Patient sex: F
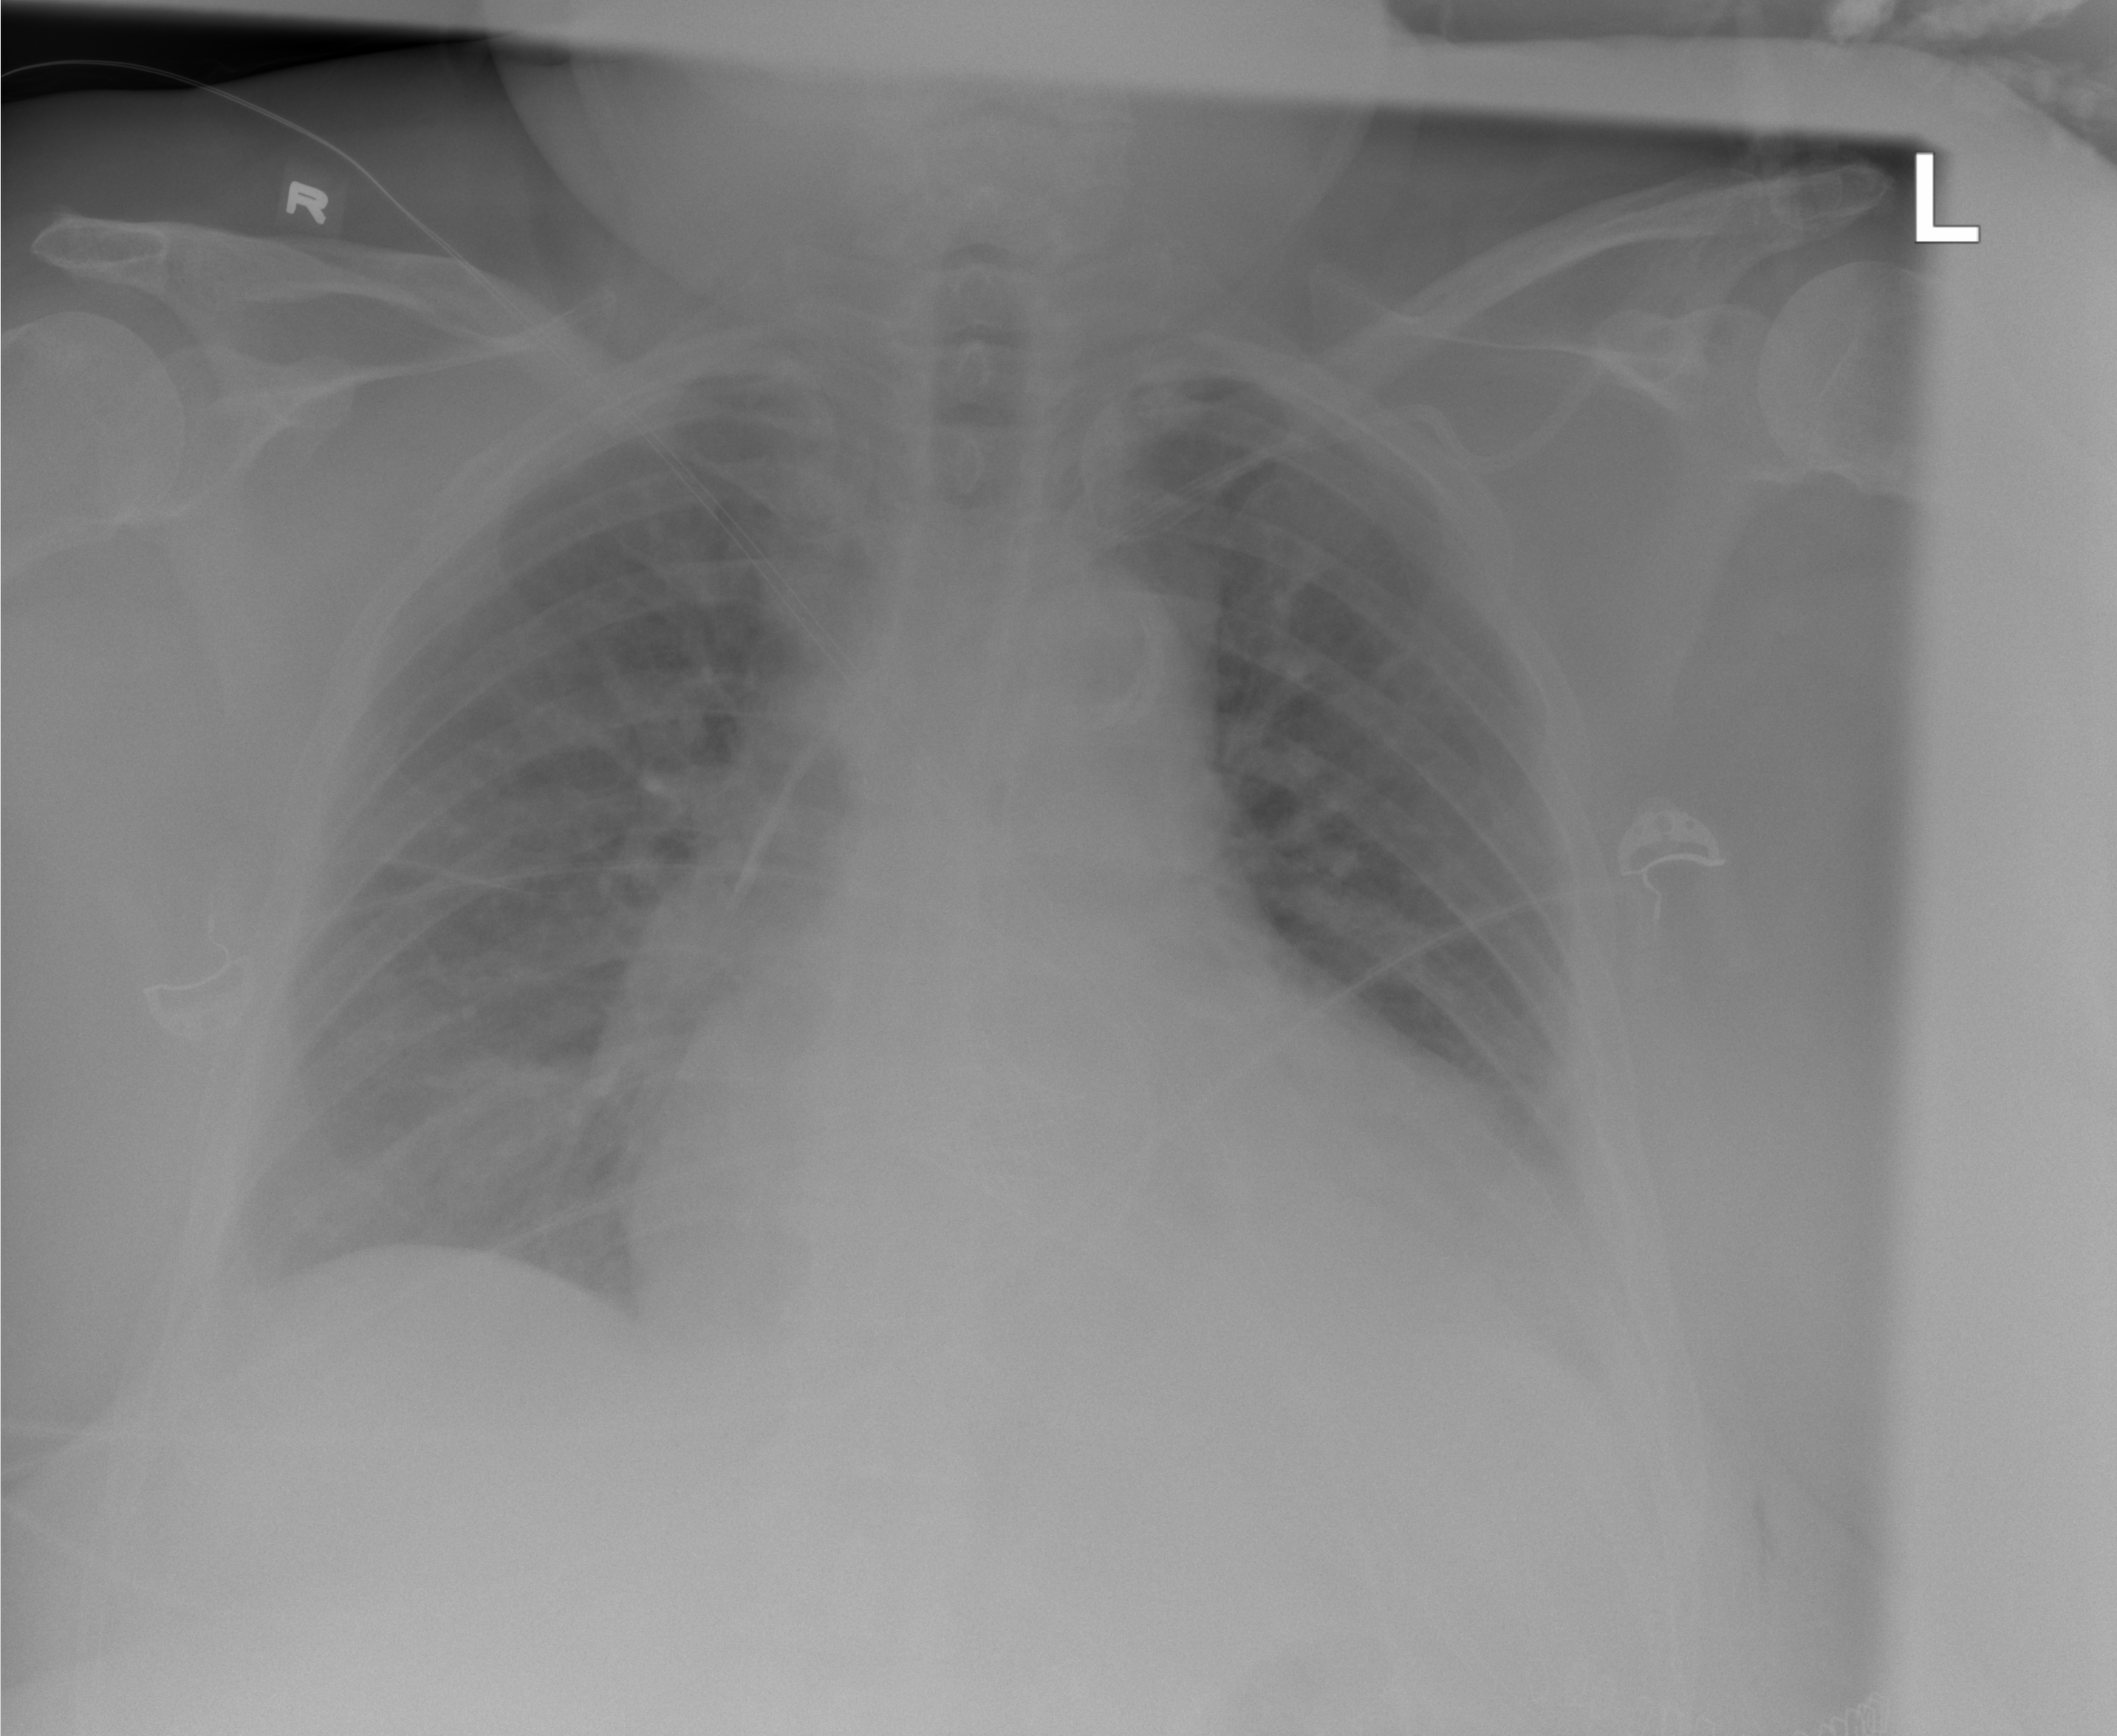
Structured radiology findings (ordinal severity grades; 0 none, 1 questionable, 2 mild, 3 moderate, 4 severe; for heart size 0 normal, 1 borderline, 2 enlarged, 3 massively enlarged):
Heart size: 2
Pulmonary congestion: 2
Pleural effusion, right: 0
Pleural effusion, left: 0
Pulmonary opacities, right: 0
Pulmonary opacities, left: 0
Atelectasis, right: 0
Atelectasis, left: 1